Aerial crown-view tile of a tropical tree (Barro Colorado Island, Panama), acquired 20250217:
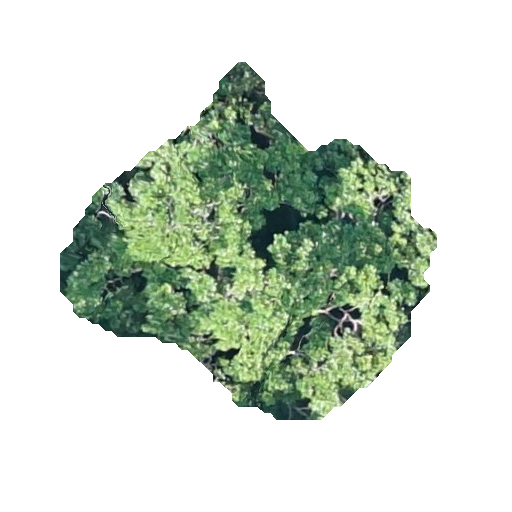
Species: Simarouba amara
GBIF accepted scientific name: Simarouba amara
Crown area: 116.898 m²